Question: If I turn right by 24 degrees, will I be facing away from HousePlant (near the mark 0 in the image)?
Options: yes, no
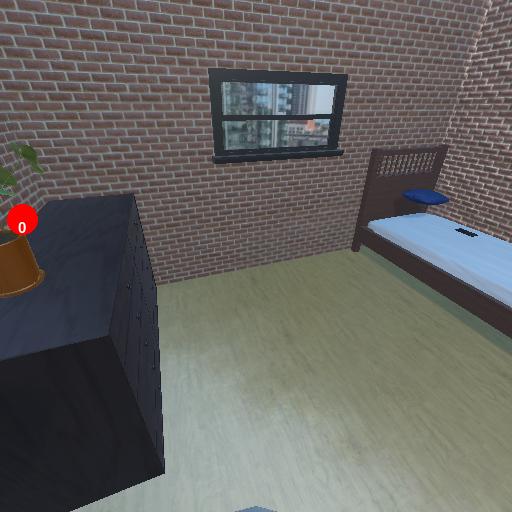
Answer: yes